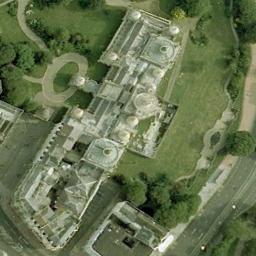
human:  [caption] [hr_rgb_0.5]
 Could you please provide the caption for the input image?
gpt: There are many trees of different sizes beside the palace .

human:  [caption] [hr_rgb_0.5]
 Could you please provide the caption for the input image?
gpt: The palace is on the grass surrounded by trees .

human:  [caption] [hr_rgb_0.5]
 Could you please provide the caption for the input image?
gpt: The palace with some towers of different sizes is surrounded by a lawn .

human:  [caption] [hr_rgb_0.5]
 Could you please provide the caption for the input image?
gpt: The central part of the palace is a circular building .

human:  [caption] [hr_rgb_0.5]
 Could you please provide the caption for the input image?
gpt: There are green meadows and trees around the white palace .